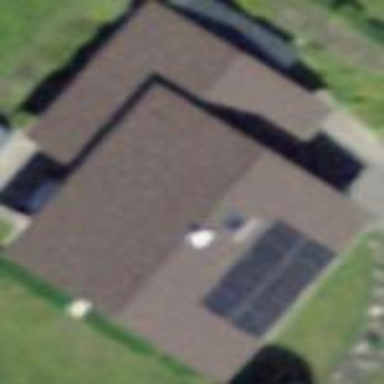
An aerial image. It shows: Simple house.